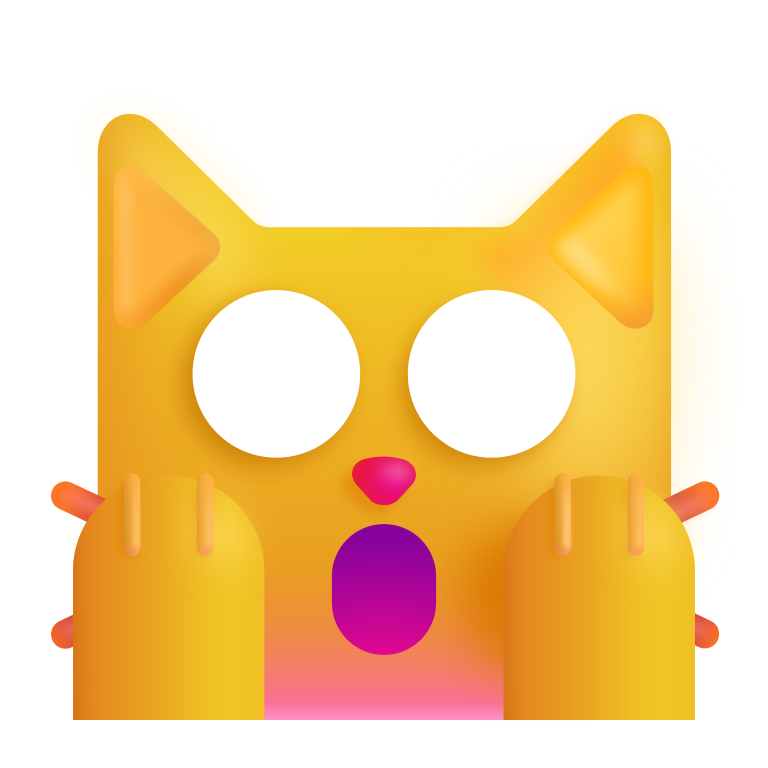
weary cat color